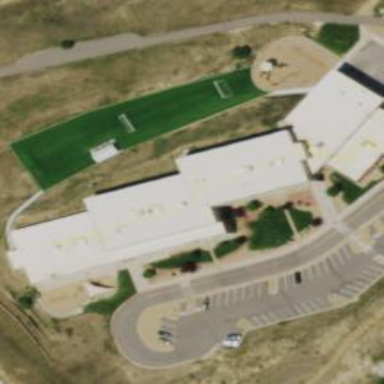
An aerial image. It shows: School.